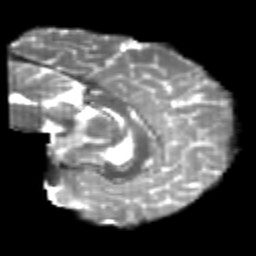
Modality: T2w
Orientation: sagittal
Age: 21
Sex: male
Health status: healthy
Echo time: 0.074 s